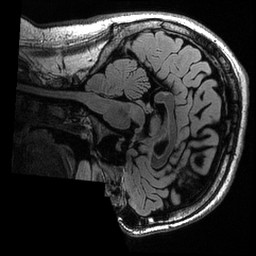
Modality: T2w
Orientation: sagittal
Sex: male
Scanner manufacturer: ge
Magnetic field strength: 3 T
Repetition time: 6 s
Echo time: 0.1279 s